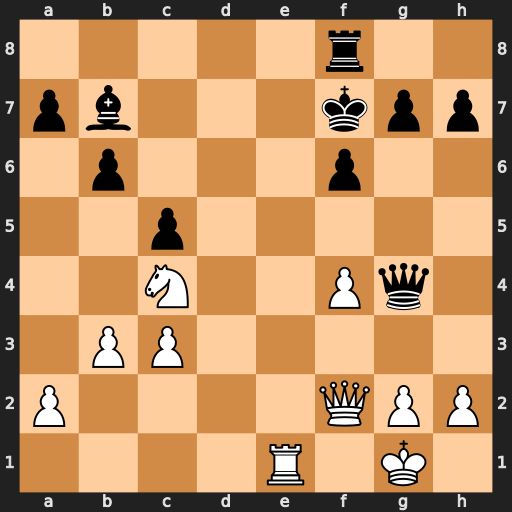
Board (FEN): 5r2/pb3kpp/1p3p2/2p5/2N2Pq1/1PP5/P4QPP/4R1K1
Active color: w
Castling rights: -
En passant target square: -
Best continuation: Nd6+ Kg8 Nxb7